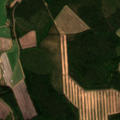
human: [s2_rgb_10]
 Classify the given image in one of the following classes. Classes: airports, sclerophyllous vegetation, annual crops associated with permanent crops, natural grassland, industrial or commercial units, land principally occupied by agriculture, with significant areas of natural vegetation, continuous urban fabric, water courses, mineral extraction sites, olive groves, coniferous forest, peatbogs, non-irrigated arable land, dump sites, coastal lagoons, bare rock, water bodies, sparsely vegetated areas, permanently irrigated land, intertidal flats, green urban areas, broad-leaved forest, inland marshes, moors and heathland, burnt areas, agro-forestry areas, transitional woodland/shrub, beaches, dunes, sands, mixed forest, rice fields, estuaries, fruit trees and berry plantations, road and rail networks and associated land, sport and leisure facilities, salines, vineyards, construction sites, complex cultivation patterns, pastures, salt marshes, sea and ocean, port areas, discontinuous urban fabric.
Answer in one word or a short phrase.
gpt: non-irrigated arable land, coniferous forest, mixed forest